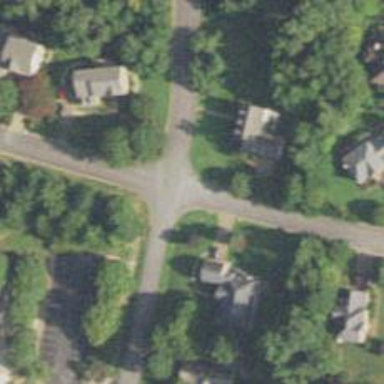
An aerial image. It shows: Road with stop sign.